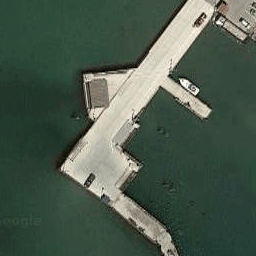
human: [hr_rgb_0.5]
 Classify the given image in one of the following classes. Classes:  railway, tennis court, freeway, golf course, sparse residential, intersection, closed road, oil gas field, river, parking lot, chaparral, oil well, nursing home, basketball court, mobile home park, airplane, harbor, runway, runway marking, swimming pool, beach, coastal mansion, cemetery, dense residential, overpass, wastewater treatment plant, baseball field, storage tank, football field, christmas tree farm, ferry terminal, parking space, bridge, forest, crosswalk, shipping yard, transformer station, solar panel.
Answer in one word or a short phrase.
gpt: ferry terminal